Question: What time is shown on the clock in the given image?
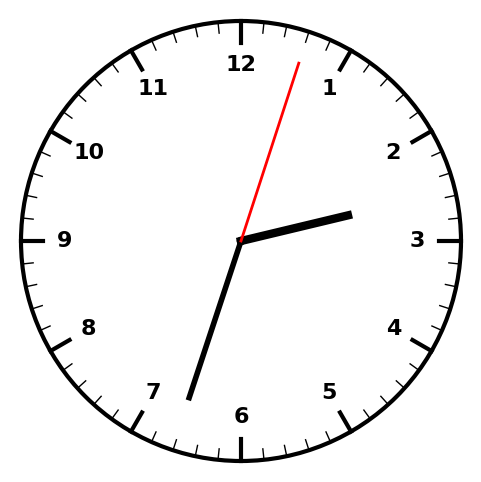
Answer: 02:33:03